Question: I'm trying to install requirements.txt file in python 2.7 in ubuntu but i get ERROR:
> Command "python setup.py egg_info" failed with error code 1 in /tmp/pip-install-YYFUnW/psycopg2/
What exactly does that mean, and how do I fix it? I already tried these commands:
'''
apt-get install python-bs4
sudo install --upgrade setuptools
sudo apt-get update
'''
Error Image :

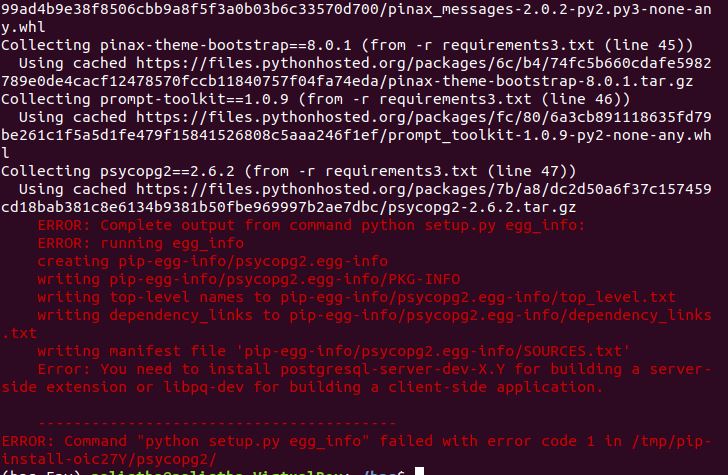
Answer: This error can occur because of the version of 'psycopg2==2.6.2' you are trying to install. I did face this error while installing this version of 'psycopg2'. So to avoid this error, you can use another version of it or the latest version as:
'''
pip install psycopg2
'''
Also, is going to be renamed from release of version 2.8, so it is recommended to install it using:
'''
pip install psycopg2-binary
'''
If you are installing from a 'requirements.txt' file, you can comment out the package listed in the file as:
'''
# psycopg2==2.6.2
'''
Then install the package as suggested above, then install other requirements from the file with the package name still commented.